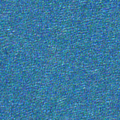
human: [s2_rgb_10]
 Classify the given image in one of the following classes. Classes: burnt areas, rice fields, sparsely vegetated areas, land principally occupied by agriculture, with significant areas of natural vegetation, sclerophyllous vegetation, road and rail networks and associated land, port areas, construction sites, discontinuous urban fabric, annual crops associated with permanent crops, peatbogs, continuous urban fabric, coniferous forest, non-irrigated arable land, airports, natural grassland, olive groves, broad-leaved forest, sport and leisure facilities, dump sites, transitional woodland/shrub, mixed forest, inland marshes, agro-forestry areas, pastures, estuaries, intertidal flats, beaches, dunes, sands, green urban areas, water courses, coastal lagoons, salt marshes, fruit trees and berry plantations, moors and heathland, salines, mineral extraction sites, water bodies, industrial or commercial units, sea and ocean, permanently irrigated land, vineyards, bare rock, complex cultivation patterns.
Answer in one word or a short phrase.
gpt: sea and ocean